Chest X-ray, AP view. Patient: 42 years old, sex M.
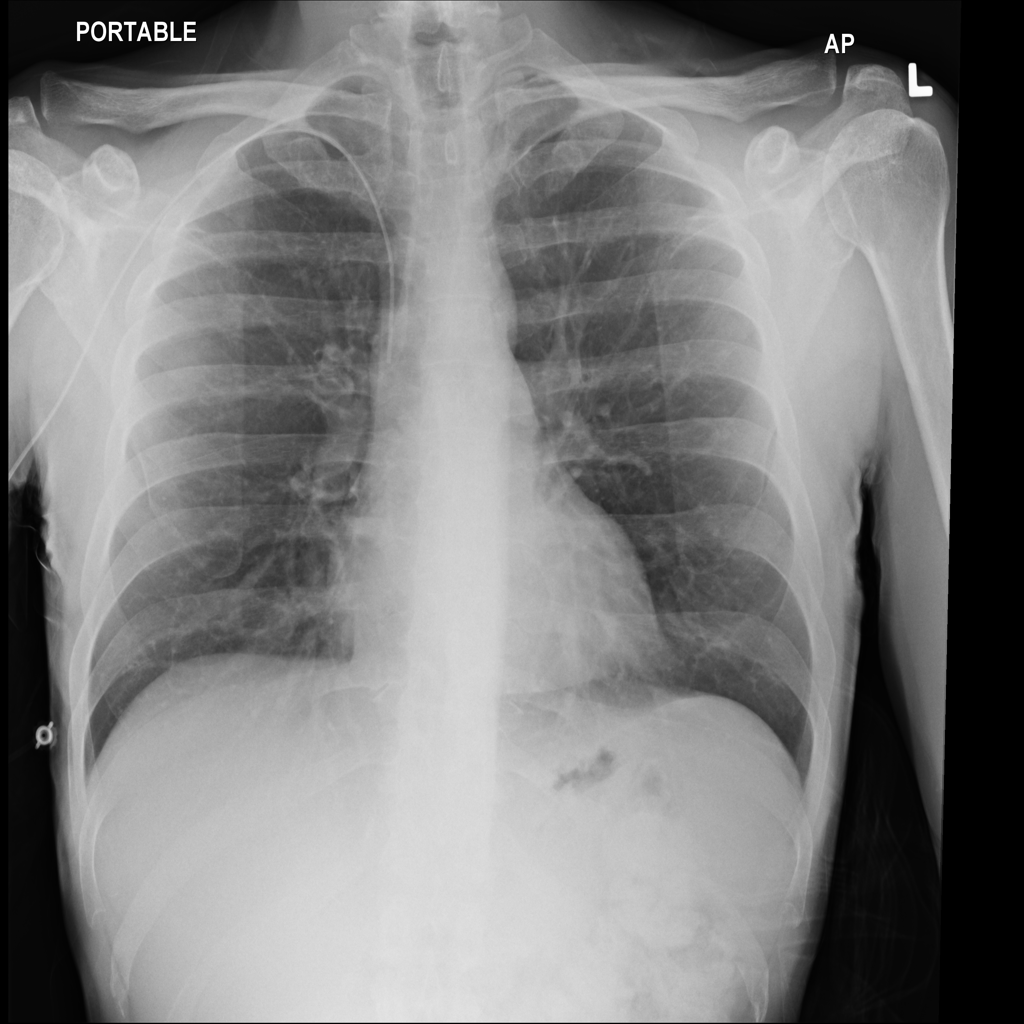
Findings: No Finding